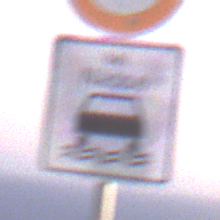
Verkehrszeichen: BeiNaesse
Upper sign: Geschwindigkeit130
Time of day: Dawn
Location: Outdoor (RoadRail)
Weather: Clear
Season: NotSpecified
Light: Natural